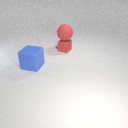
small red rubber cube below large red rubber sphere